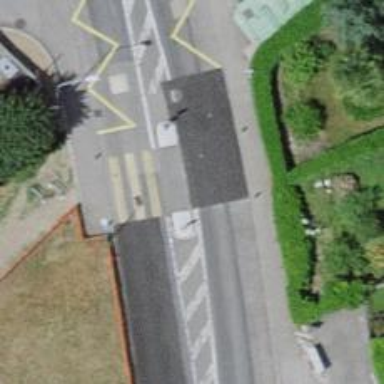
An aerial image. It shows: Marked crossing with zebra sign and island in the middle.